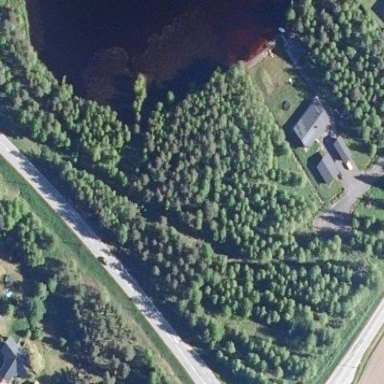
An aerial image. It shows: Evergreen needle-leaved woodland.